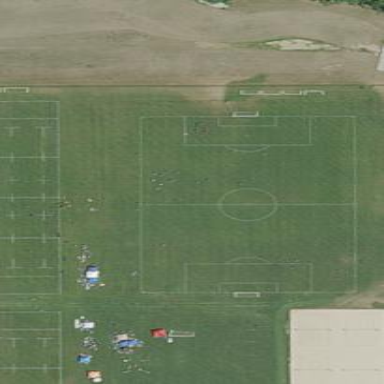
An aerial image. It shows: Soccer pitch for leisure land activities.